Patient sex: F
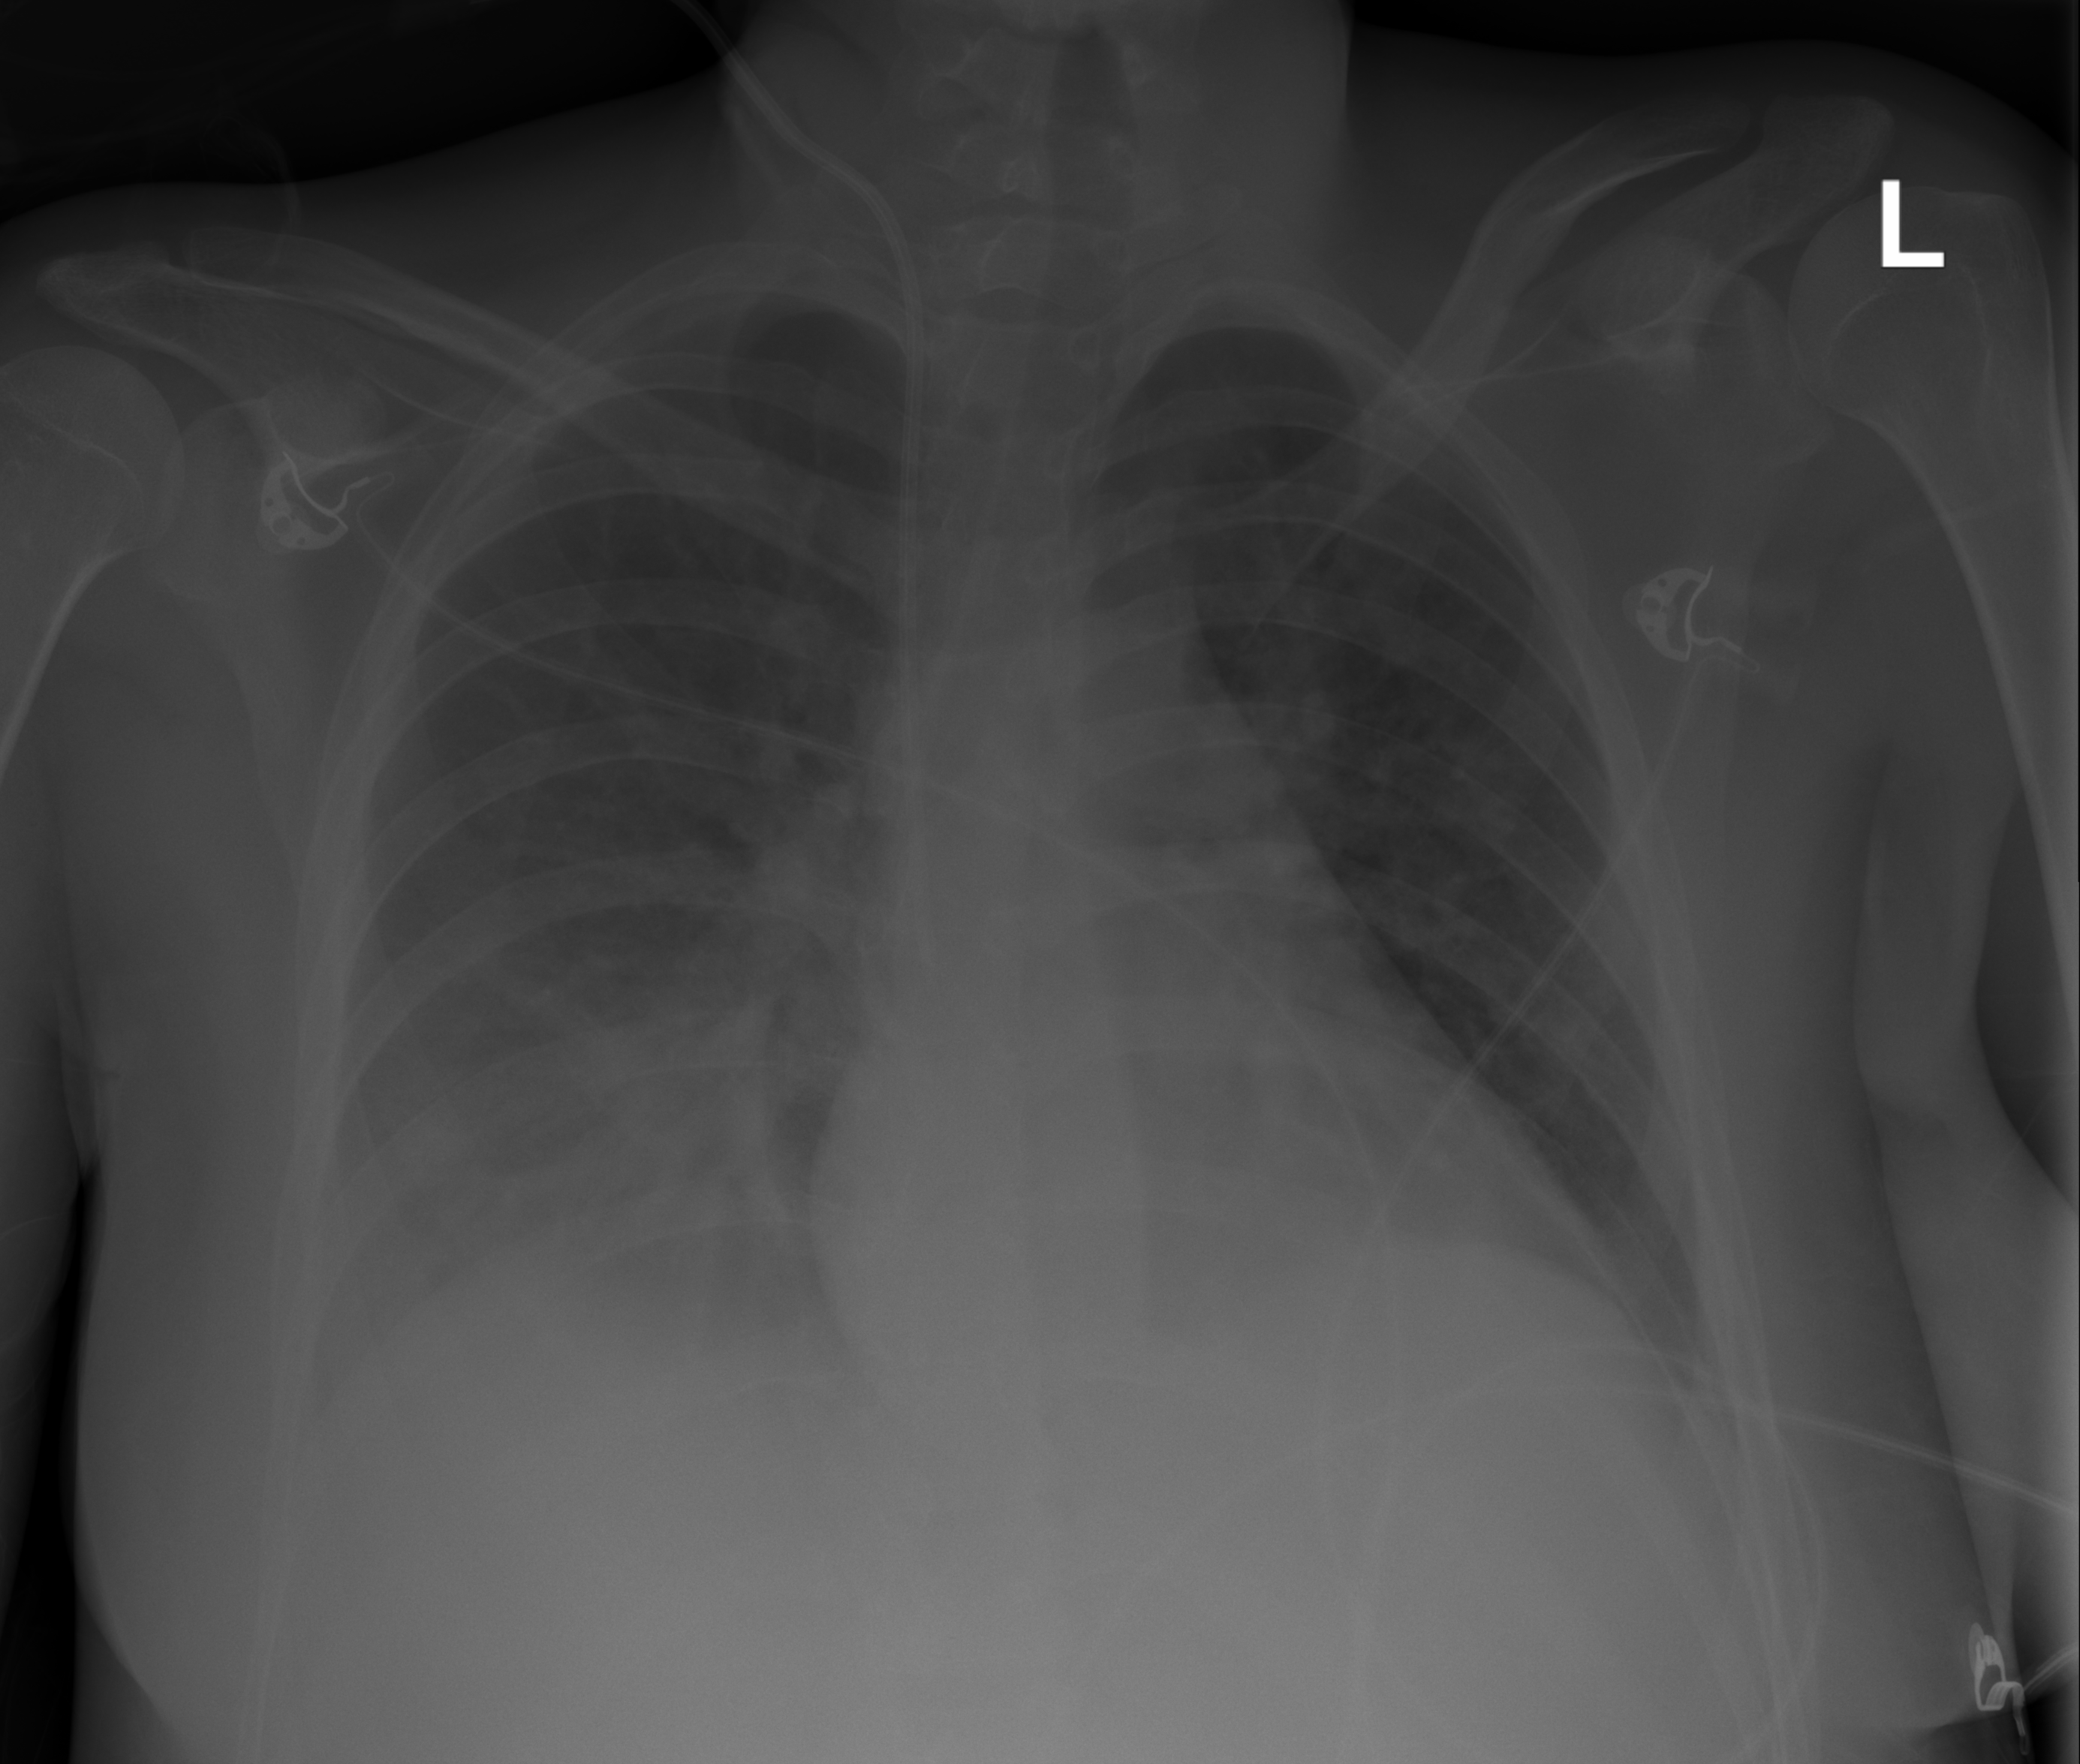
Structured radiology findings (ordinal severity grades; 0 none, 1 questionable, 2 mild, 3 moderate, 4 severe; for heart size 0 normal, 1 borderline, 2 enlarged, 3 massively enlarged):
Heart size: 1
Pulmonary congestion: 0
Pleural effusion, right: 2
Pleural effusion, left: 0
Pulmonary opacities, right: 2
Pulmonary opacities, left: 0
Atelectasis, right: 3
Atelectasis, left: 0